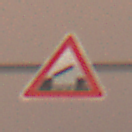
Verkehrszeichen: BeweglicheBruecke
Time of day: Night
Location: Outdoor (Urban)
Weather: Overcast
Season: Winter
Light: Artificial